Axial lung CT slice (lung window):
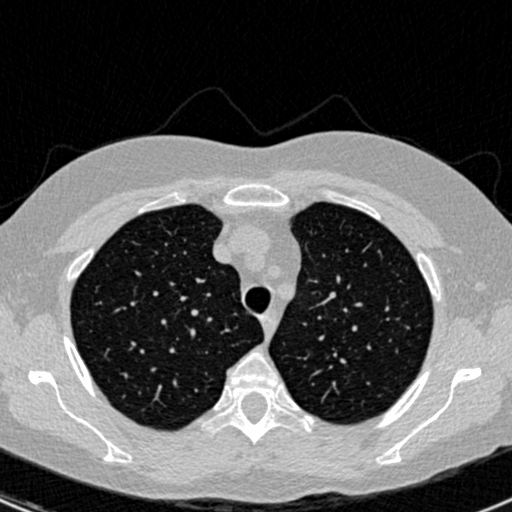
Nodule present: no